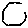
Label: hexagon